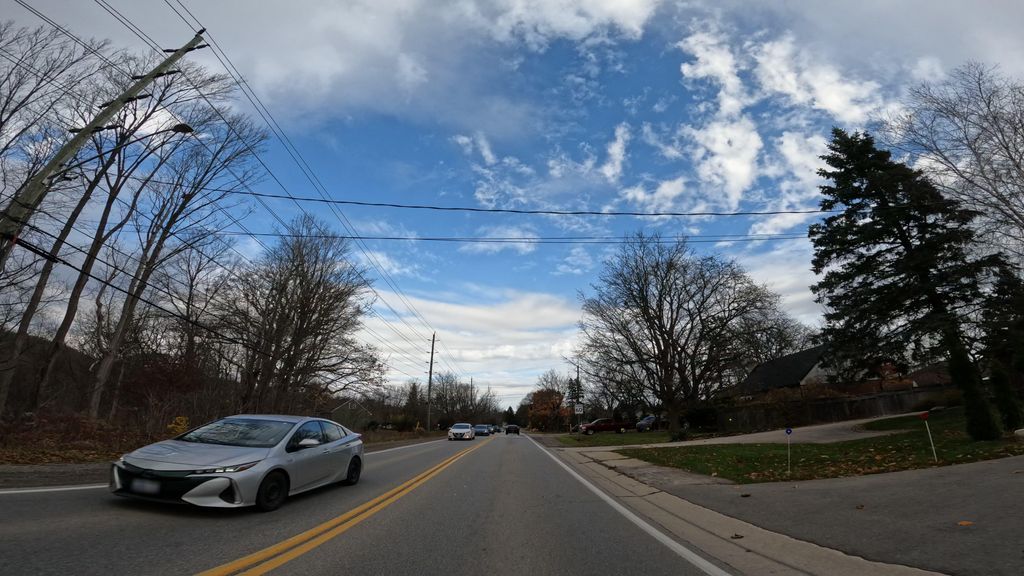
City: hamilton